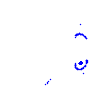
Particle: proton